Interaction volume radius: 5 \u00c5
Interaction volume height: 15 \u00c5
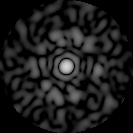
Disorder parameter: 0.7961